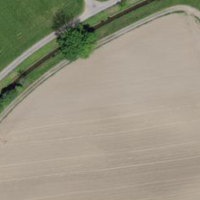
EUNIS habitat code: 24
Species observed at this site:
Cyperus esculentus